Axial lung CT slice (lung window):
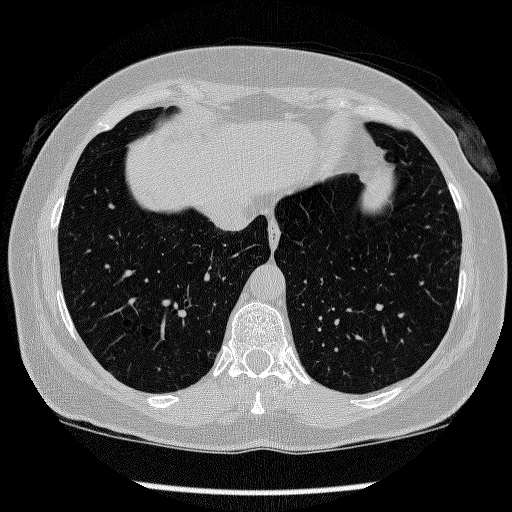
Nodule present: no